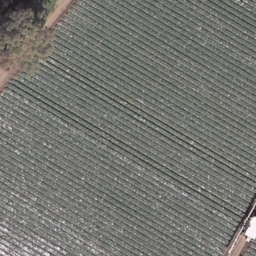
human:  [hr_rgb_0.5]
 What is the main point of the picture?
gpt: farmland